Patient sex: M
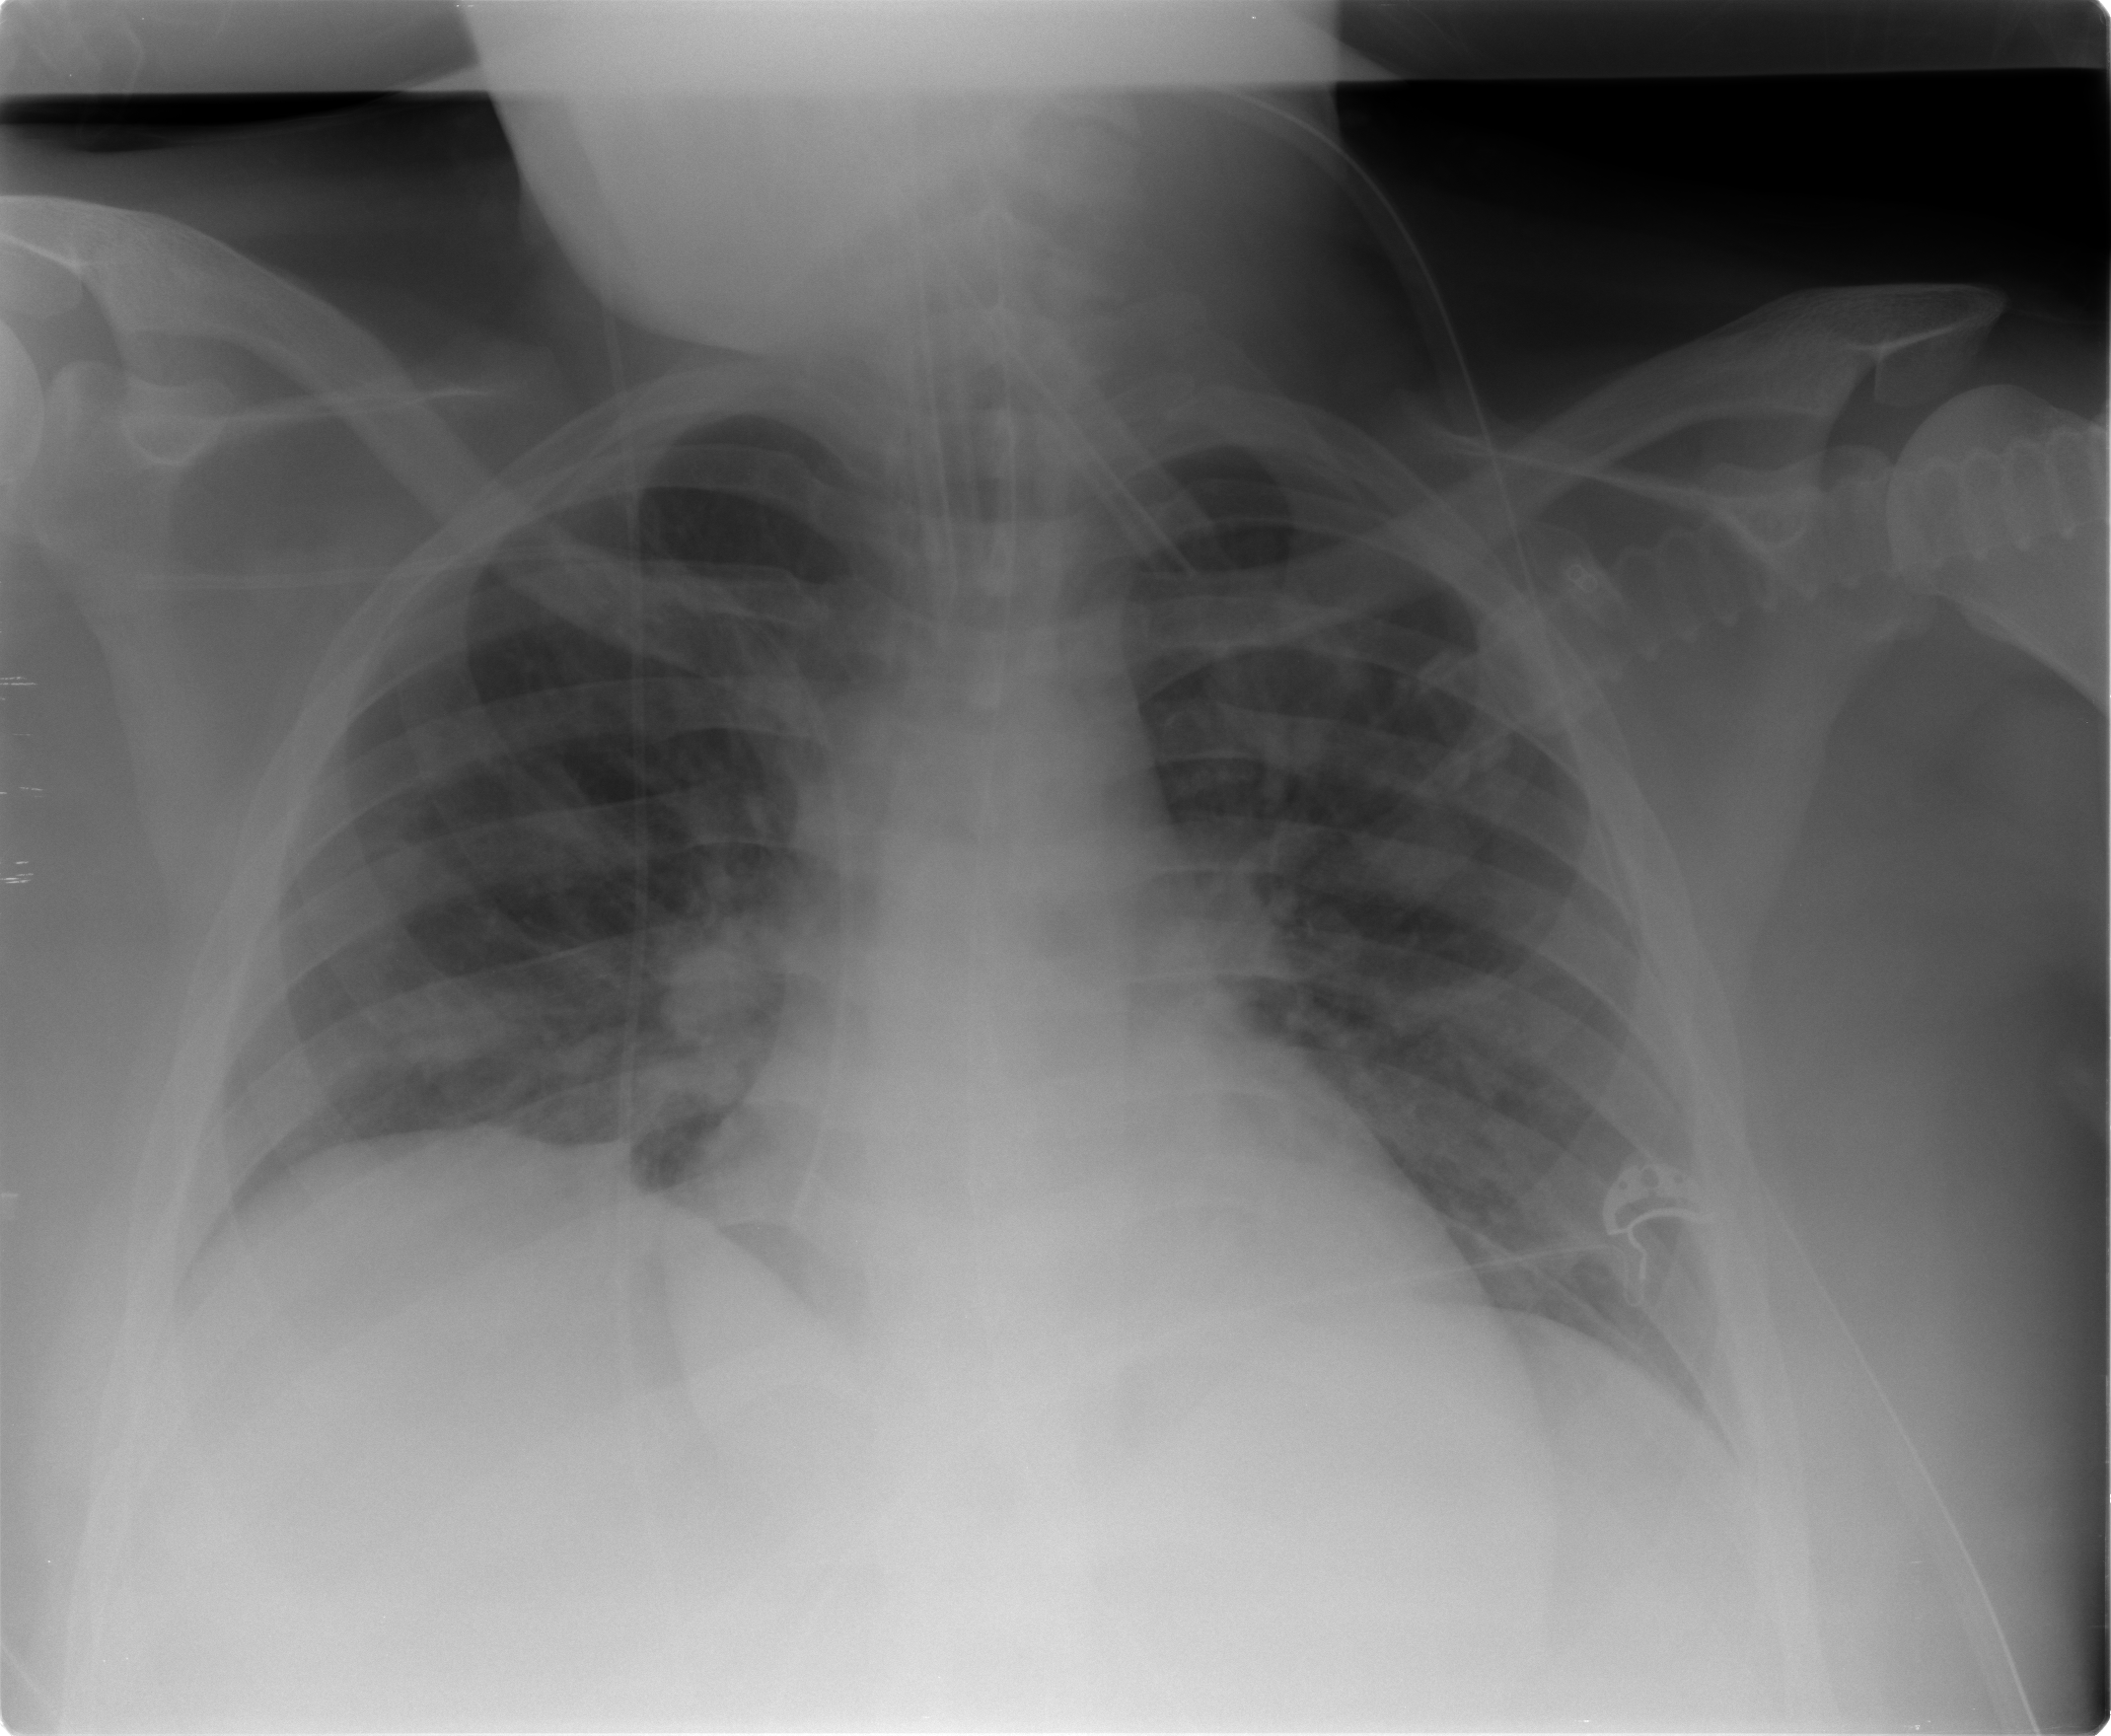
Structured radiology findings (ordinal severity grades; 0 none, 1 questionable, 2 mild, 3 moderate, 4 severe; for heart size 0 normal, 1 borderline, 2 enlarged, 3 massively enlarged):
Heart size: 0
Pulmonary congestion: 0
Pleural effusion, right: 0
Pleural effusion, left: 0
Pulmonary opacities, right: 1
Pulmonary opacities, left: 1
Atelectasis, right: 2
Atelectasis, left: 2